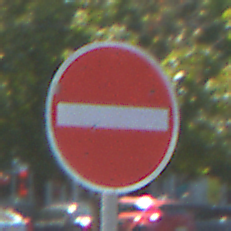
Verkehrszeichen: VerbotDerEinfahrt
Umgebung: Outdoor, Urban
Tageszeit: Midday
Wetter: Clear
Licht: Natural
Jahreszeit: NotSpecified
Kontrast: HighContrast